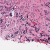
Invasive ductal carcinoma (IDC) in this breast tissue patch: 1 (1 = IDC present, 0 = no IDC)